Question: I have a custom component, containing a List displaying items from an XMLListCollection:
'''
[Bindable]
private var _games:XMLListCollection = new XMLListCollection();
'''
...
'''
<s:List itemRenderer="Game" dataProvider="{_games}"
change="gameClicked(event)">
<s:layout>
<s:TileLayout />
</s:layout>
</s:List>
'''
where XML data can look like this:
'''
<game id="0"/>
<game id="9012">
<user id="VK48058967" />
<user id="MR14315189992643135976" />
<user id="OK10218913103" />
</game>
<game id="9013">
<user id="OK151358069597" />
<user id="OK515549948434" />
</game>
'''
and the screenshot like this (representing joinable games with up to 3 players):

My problem is, that the -Event listener is not only fired, when an item is clicked by mouse, but also when arrow keys on the keyboard are pressed:
'''
private function gameClicked(event:IndexChangeEvent):void {
var game:XML = event.currentTarget.selectedItem as XML;
if (game == null)
return;
Alert.show("Clicked game: " + game.@id);
dispatchEvent(new PrefEvent(PrefEvent.GAME_CLICKED, game.@id));
}
'''
Also if I click twice, only 1 mouse click will cause my custom event to be dispatched (because obviously there is no between the items).
Does anybody please know, how to make my List only react to mouse clicks?
Yes, I've tried using "change" event for the List before, but then I have the problem that it is fired, even if the List scrollbar is clicked.
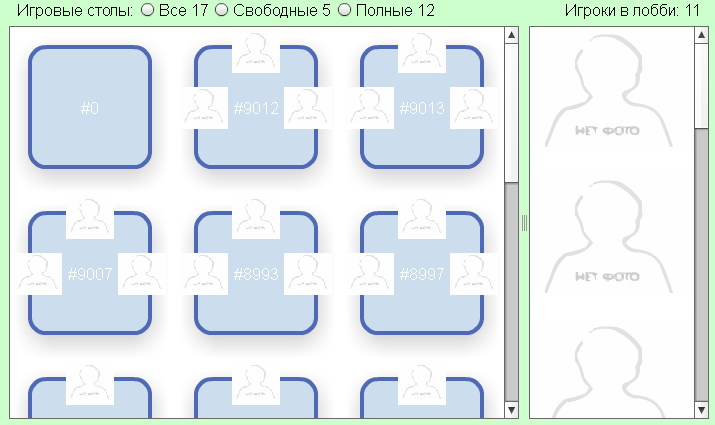
Answer: Erm, 'yourList.addEventListener(MouseEvent.CLICK, onClick)'? Or you can just use the inline event in MXML. This listens for clicks within the list.
You might want to just have a custom item renderer have it's own click handler and dispatch a custom event that bubbles up where you can listen for it up the display list, so it can be more specific.